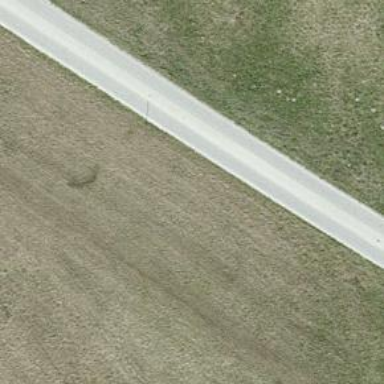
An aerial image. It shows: Paved track with grade 1 surface.